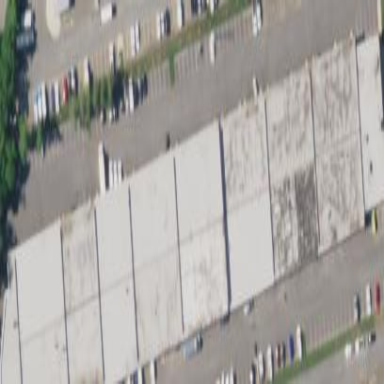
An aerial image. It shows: Commercial building.